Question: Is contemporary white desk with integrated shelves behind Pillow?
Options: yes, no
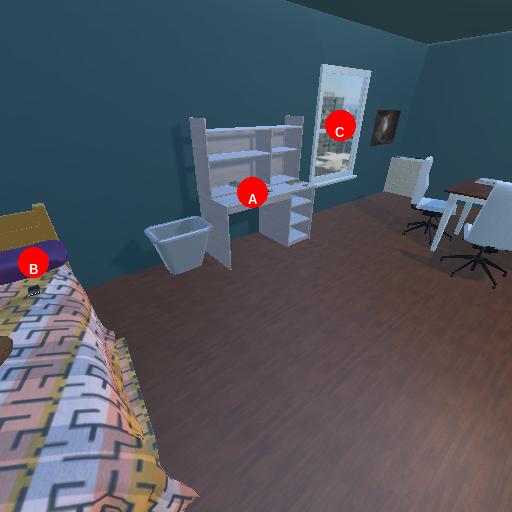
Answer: yes